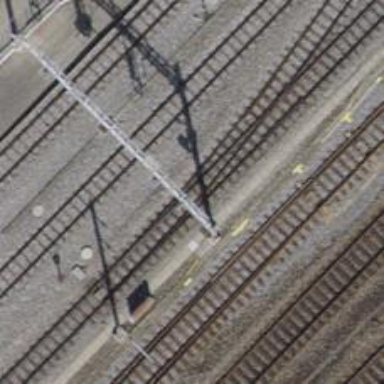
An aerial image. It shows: Narrow-gauge railway siding with electrified contact lines. It has one track.